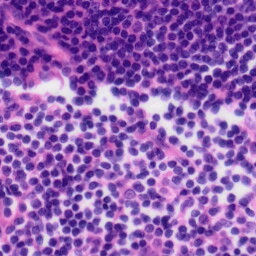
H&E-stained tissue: Tonsil